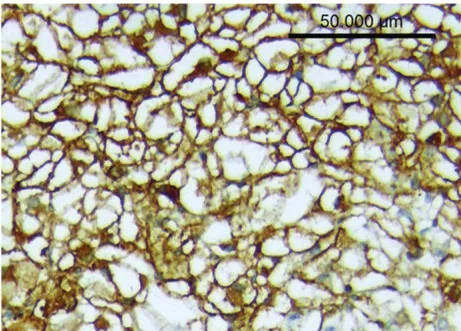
Immunohistochemical results of hepatic PEComa (x200). (B) Tumor cells showing strong and diffuse positive staining for SMA (+++). PEComa, perivascular epithelioid cell tumor; HMB-45, human melanoma black-45; SMA, smooth muscle actin.
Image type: pathology (immunostaining)